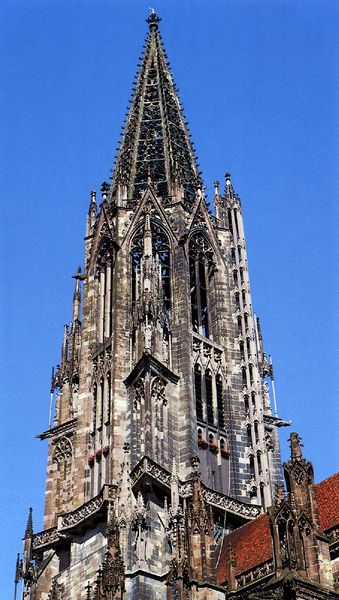
Titel: Turm des Freiburger Münsters
Standort: Freiburg, Münster (EU - D - BW)
Schlagwörter: blau, himmel, kirchturm, braun, fenster, grau, paris, dach, rot, schloss, spitze, kirche, gotik, turm, wolkenlos, detail, verzierung, hoch, foto, bögen, erker, höhe, religion, türmchen, dom, mosaik, münster, kathedrale, spitzbögen, gothik, streben, bauwerk, fialen, köln, fiale, filialen, von unten, strassburger münster, klner dom, foto aussen